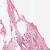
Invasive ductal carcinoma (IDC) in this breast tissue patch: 0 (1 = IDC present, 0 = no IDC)